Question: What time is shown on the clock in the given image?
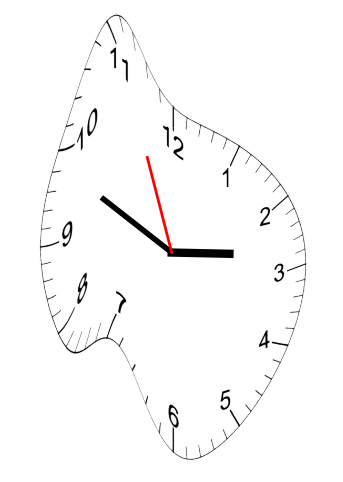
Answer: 02:48:56